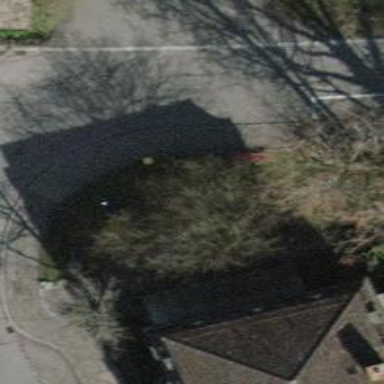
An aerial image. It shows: Post box.